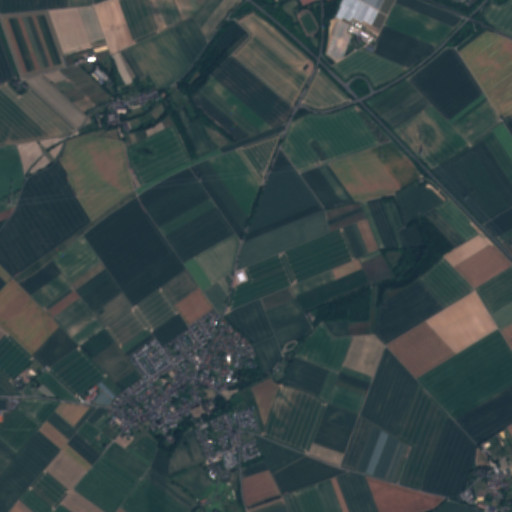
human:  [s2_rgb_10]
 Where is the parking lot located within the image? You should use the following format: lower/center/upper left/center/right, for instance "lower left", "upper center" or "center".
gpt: The parking lot is located in the lower left of the image.
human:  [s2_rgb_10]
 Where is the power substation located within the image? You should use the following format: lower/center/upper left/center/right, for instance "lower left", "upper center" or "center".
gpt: The power substation is located in the lower center of the image.
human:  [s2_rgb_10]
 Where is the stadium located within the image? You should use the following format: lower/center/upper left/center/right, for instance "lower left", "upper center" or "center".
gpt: The stadium is located in the upper center of the image.
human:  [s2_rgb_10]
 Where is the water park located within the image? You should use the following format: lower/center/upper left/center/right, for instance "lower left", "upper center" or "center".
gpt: The water park is located in the upper center of the image.
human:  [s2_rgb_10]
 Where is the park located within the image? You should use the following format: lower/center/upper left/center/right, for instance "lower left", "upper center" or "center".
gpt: There is no park in the image.